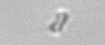
Label: Chaetoceros